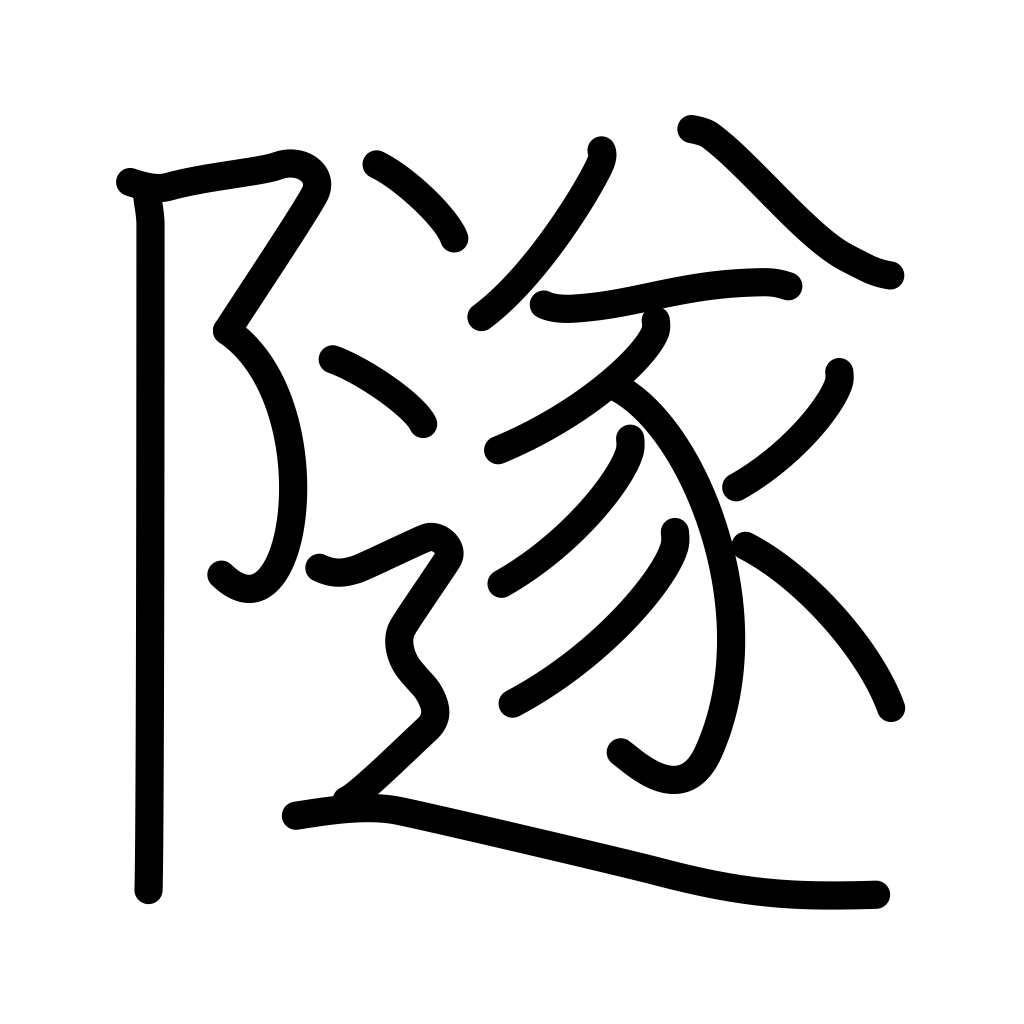
Meaning: fall, go around